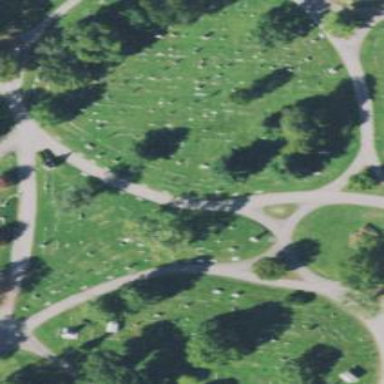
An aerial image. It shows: Cemetery.